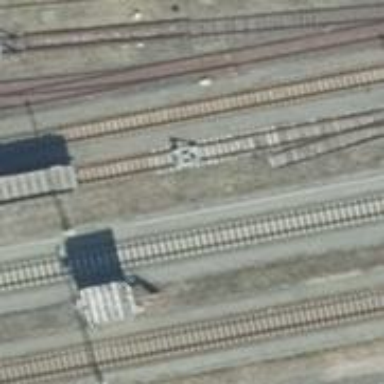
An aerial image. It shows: Unused railway yard.